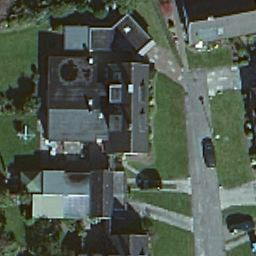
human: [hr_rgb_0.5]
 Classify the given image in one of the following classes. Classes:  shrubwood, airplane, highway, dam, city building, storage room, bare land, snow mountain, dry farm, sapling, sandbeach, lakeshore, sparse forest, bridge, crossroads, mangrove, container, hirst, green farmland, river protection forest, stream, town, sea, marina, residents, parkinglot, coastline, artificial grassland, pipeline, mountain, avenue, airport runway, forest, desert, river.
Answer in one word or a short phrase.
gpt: residents